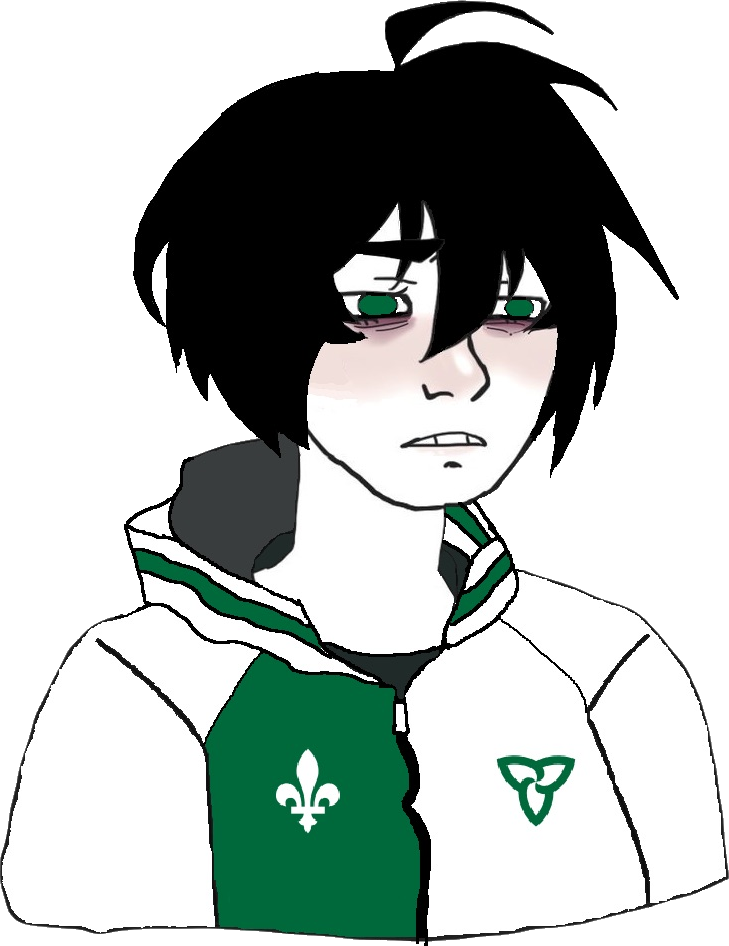
Label: 5_Twinkjak